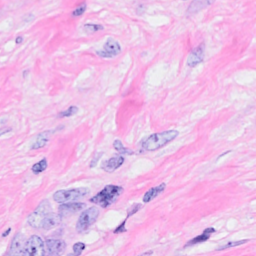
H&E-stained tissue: Breast